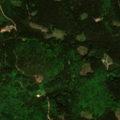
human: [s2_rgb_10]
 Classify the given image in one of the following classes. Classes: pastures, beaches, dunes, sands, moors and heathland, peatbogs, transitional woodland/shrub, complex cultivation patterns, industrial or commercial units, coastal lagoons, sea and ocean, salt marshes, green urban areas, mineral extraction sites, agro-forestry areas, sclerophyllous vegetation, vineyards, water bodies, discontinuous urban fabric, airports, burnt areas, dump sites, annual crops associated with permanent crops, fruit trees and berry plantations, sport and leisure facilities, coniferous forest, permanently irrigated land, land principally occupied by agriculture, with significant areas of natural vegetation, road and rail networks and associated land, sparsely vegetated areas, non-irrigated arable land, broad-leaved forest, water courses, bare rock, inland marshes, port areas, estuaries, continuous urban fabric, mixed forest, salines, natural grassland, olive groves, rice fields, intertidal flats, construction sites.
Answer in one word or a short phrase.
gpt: coniferous forest, mixed forest